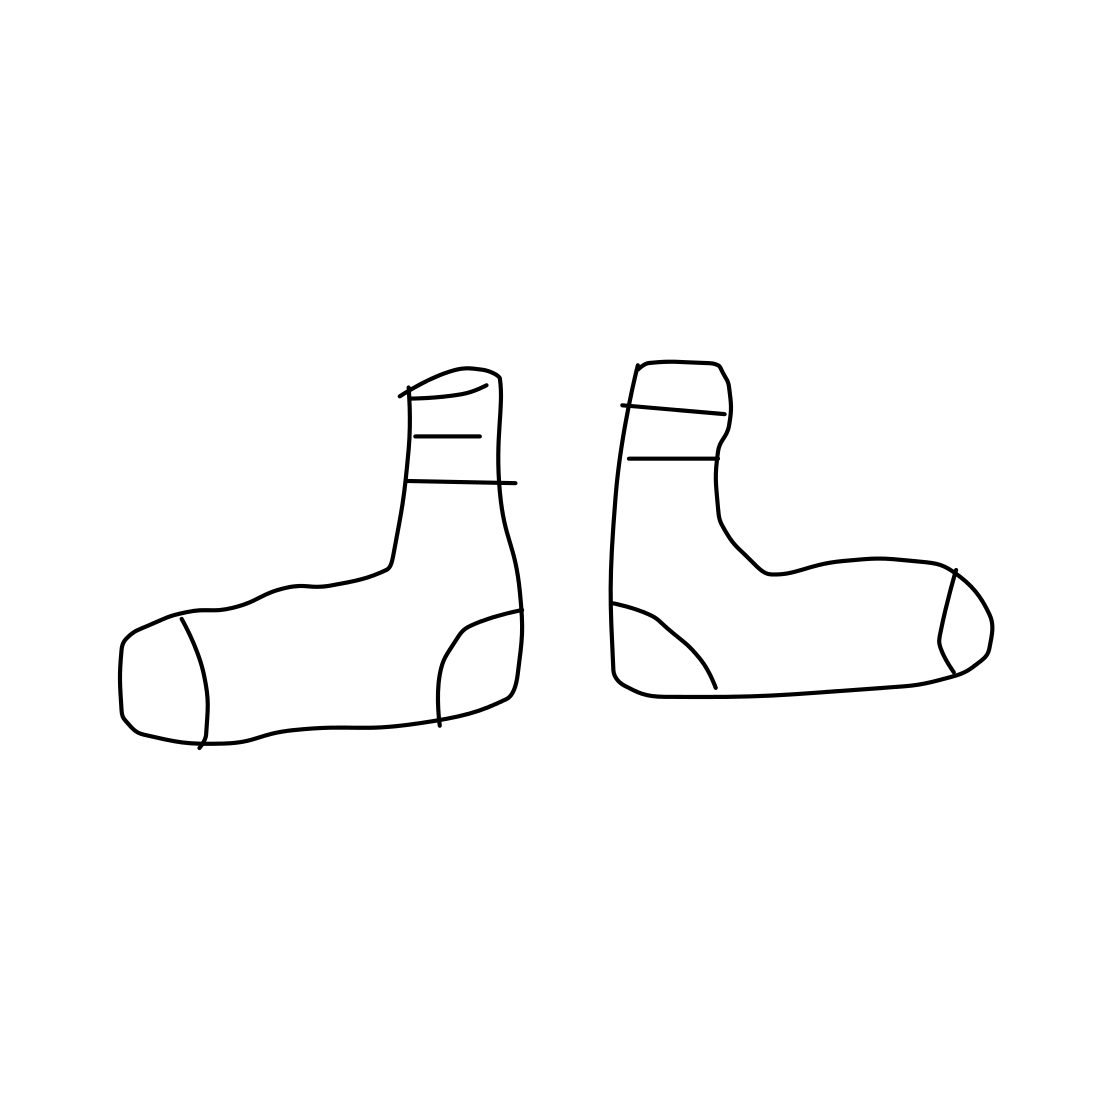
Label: socks